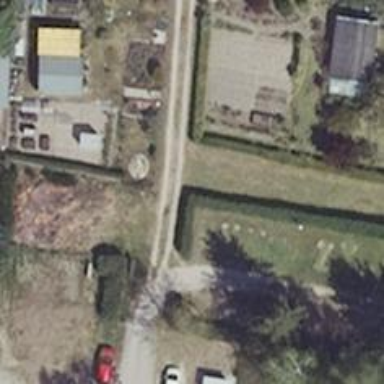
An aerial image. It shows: Road servicing allotments.